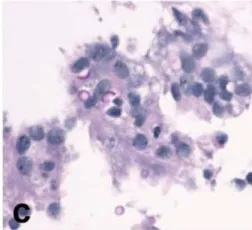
Histopathological findings of hematoxylin and eosin staining and periodic acid-Schiff's reaction. (c) 400xmagnification. Periodic acid-Schiff's reaction can saw Cryptococcus.
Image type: pathology (giemsa)